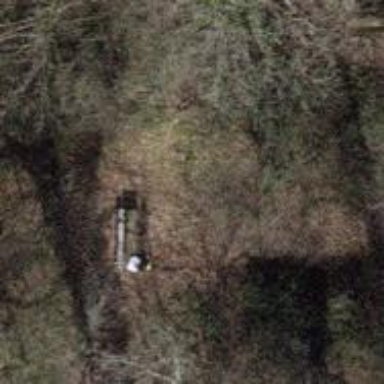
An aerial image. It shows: Picnic table located in leisure land area.